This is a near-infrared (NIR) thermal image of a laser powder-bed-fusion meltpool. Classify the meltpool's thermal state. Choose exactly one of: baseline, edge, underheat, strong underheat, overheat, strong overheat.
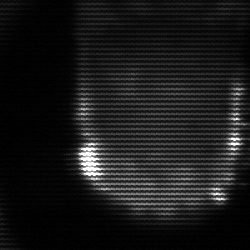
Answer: baseline